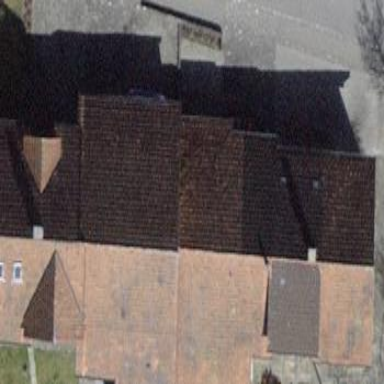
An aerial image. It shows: Building with tiled roof.